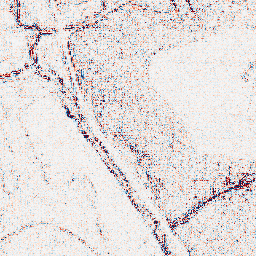
Category: wavelet
Decomposition family: wavelet_biorthogonal
Decomposition parameters: wavelet: bior2.4
level: 1
Upsampling method: area
Upsampling parameters: scale: 8
Upsampling scale: 8